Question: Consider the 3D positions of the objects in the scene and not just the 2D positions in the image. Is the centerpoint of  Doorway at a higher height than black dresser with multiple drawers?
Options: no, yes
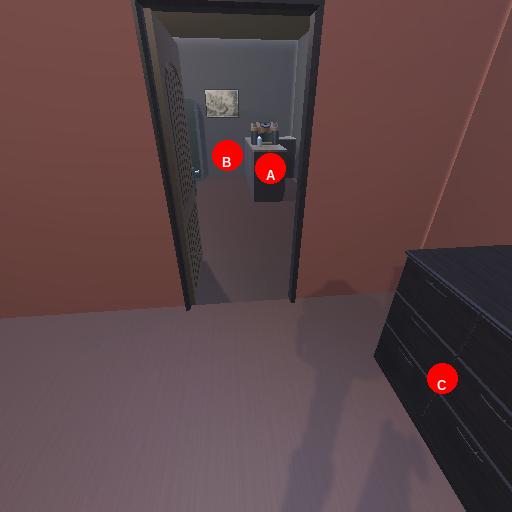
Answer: no